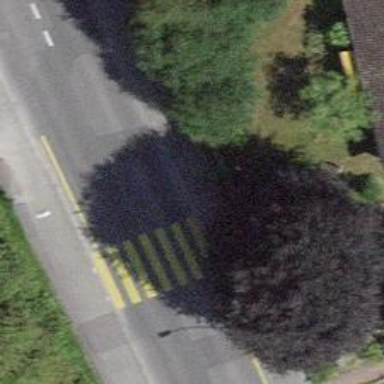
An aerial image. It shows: Kerb serving as barrier.